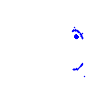
Particle: pion